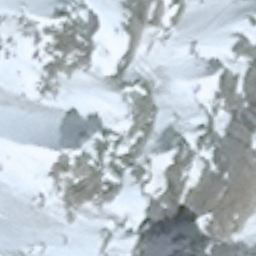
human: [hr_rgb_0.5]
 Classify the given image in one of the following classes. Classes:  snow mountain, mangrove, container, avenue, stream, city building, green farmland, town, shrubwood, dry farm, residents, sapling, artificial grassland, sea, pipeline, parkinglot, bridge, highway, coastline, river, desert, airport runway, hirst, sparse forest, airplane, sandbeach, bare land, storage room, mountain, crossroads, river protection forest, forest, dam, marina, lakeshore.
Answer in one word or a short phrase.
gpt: snow mountain